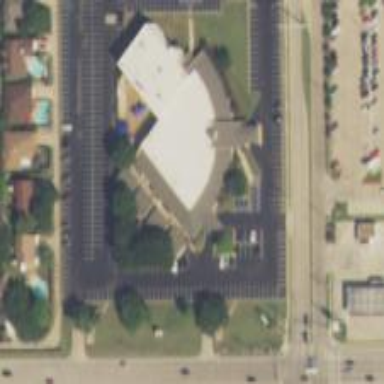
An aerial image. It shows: Beautiful church building.